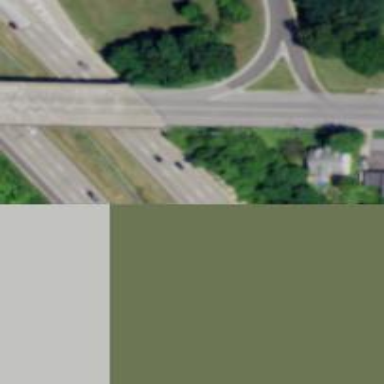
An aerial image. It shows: Urban freeway or expressway.